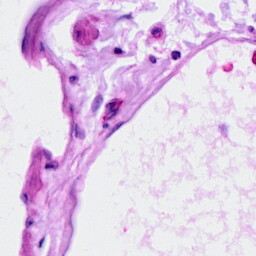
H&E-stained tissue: Ovarian